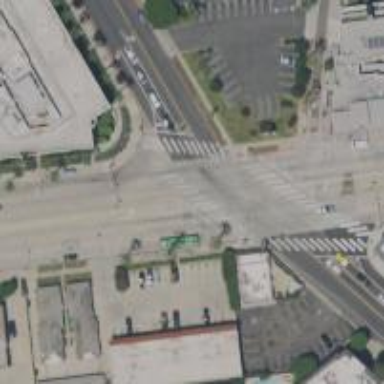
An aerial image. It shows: Footway crossing with zebra markings.